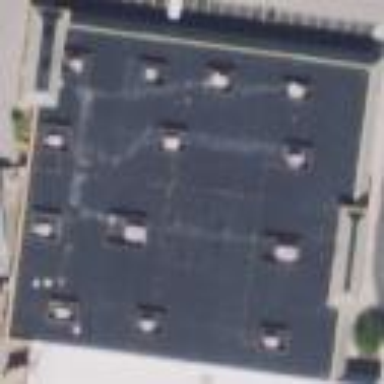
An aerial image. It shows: Department store building.